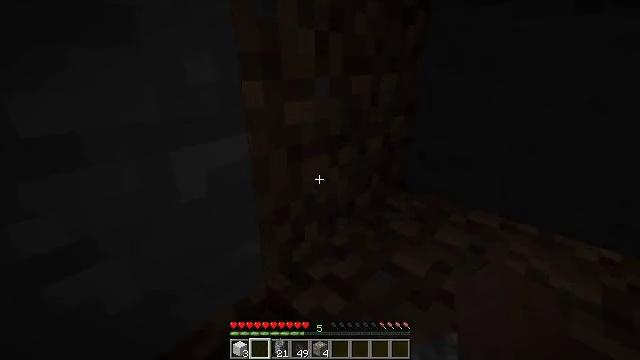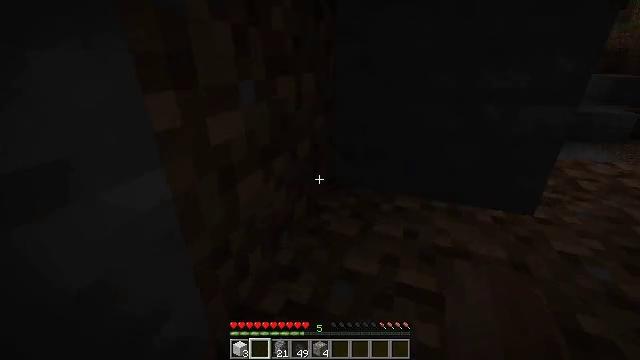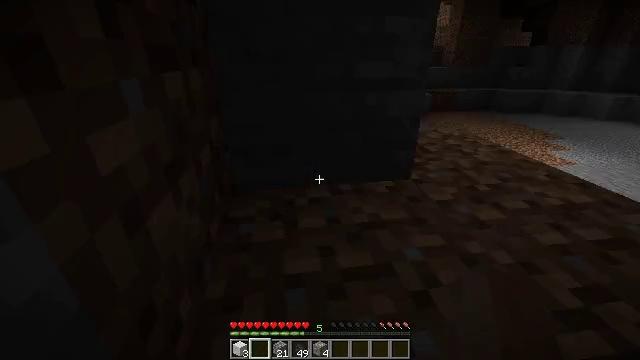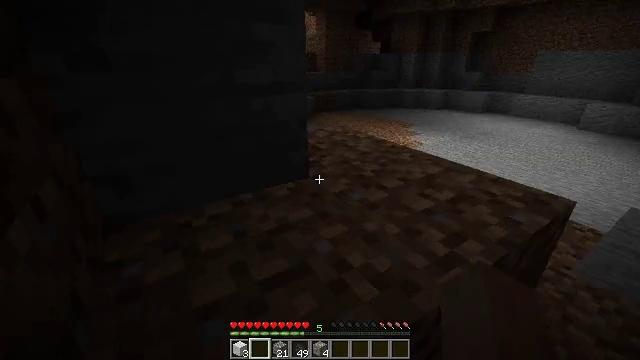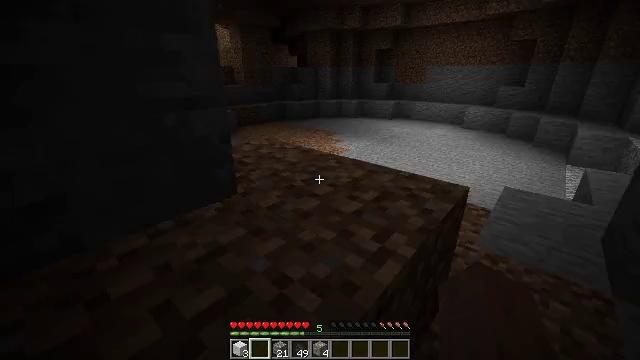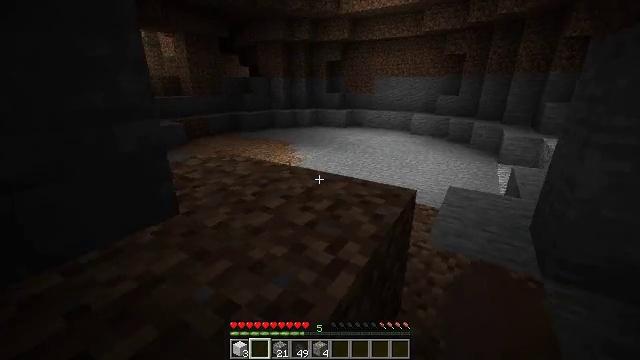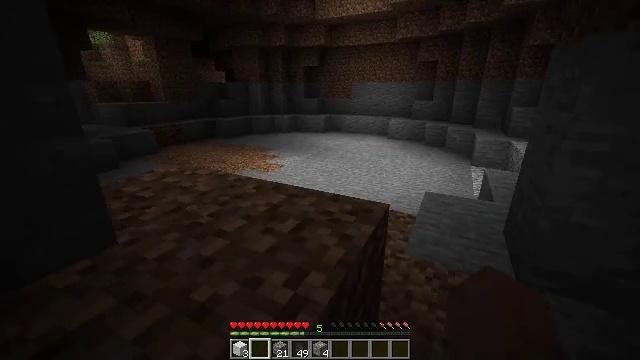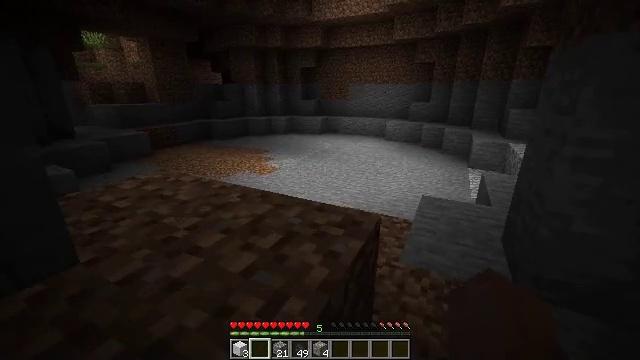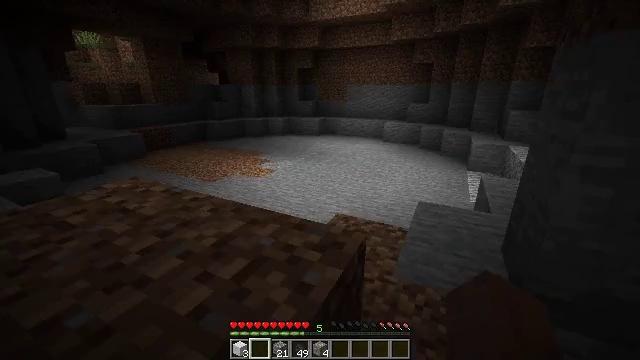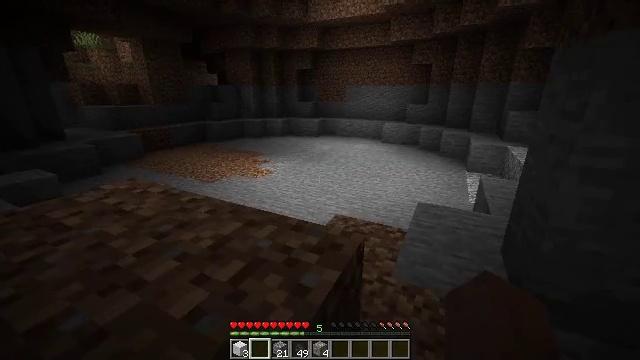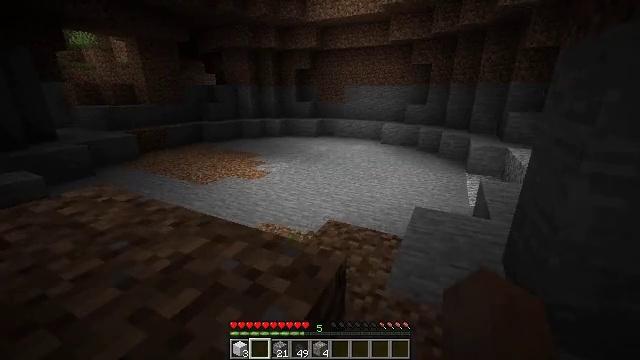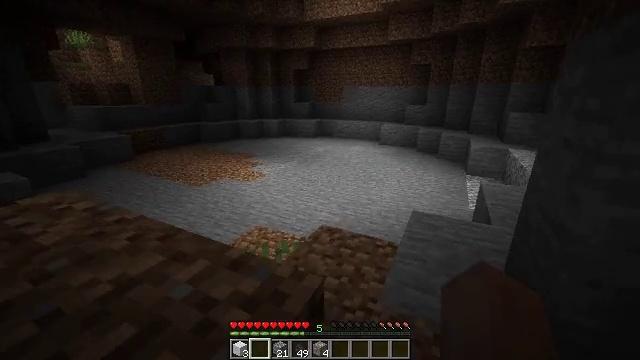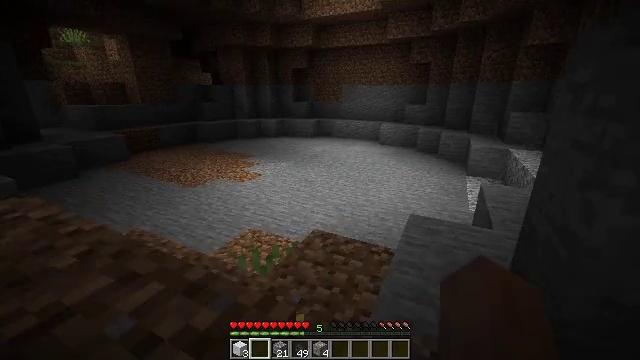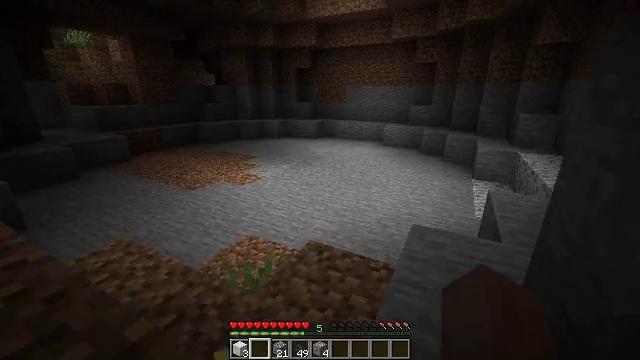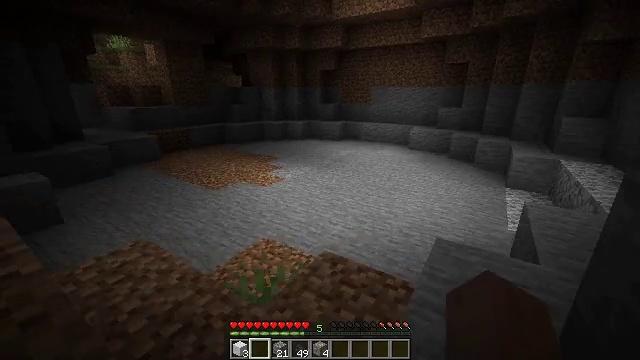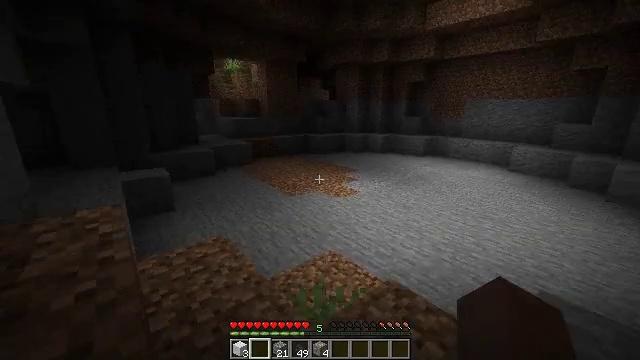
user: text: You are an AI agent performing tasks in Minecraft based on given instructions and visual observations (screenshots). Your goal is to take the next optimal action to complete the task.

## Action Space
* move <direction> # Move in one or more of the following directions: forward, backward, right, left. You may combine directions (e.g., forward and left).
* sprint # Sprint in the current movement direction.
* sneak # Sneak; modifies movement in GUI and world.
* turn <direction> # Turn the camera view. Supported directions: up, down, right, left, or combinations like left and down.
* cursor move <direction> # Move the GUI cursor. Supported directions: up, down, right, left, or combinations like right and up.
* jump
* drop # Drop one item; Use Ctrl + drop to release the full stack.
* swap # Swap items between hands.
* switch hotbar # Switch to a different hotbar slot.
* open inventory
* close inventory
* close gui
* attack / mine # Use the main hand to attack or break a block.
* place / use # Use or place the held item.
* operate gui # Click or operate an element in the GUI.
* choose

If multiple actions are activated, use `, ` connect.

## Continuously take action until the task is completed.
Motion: motion action
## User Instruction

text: Turn raw mutton into cooked mutton in the furnace.
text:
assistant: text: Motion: move forward and move left, turn right and down
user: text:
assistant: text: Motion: move forward and move left, turn right
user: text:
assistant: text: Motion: move forward and move left, turn right and up
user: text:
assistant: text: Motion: move forward and move left, turn right and up
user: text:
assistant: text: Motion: move forward, turn right and up
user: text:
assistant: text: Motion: move forward, turn right and up
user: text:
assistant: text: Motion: move forward
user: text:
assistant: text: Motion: move forward
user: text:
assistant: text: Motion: move forward
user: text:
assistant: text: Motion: move forward
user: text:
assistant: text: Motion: move forward
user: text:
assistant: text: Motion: move forward
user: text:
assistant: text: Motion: move forward, turn left
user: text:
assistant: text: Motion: move forward, turn left
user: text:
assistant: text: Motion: move forward, turn left and up
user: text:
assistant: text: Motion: move forward, turn left and up
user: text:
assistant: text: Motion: move forward, turn left and up
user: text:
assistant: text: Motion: move forward
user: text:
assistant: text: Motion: move forward
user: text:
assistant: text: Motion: no_op
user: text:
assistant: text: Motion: move forward
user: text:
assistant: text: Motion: move forward
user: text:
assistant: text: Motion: move forward
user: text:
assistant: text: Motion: move forward
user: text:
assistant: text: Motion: move forward
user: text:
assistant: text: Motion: move forward
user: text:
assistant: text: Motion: move forward
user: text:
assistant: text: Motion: move forward
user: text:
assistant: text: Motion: move forward
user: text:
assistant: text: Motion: move forward